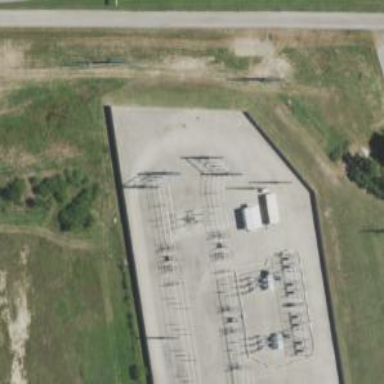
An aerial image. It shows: Switch for power supply.